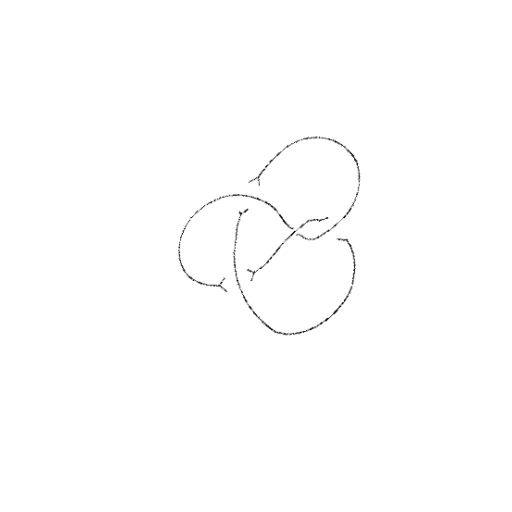
Crossing number: 4